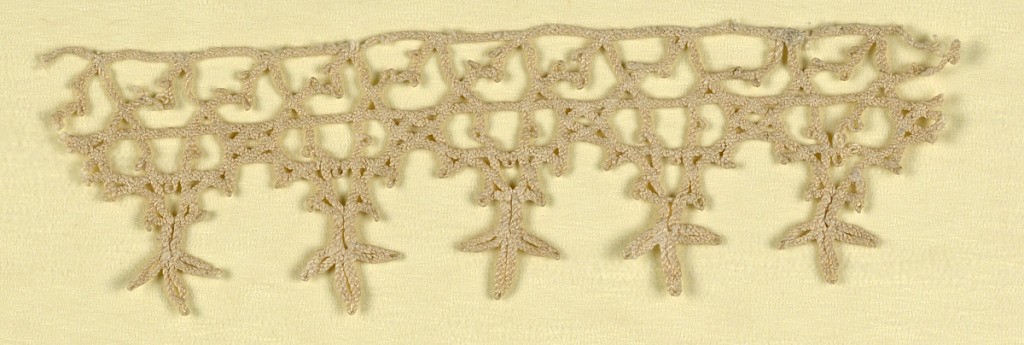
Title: Fragment
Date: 16th century
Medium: linen Technique: bobbin lace (continuous braid-like)
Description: The tab-edged band is made up of six four-element braids. Geometric design and small picots throughout.